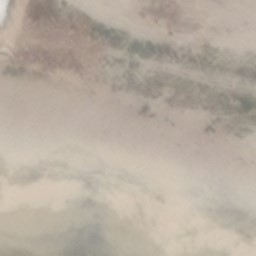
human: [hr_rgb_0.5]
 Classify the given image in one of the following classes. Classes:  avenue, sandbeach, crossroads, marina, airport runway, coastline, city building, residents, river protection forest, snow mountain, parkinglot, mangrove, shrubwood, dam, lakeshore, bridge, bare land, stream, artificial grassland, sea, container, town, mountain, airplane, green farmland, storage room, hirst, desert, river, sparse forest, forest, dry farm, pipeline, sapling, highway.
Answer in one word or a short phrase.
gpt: sandbeach